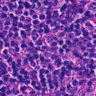
Metastatic tissue present: no